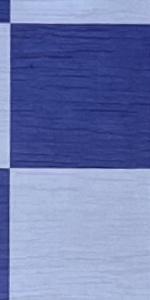
Label: Empty